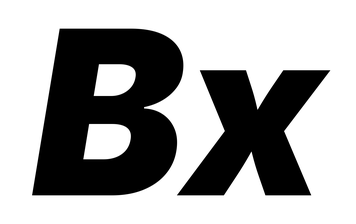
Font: Inter-Italic_Black_Italic